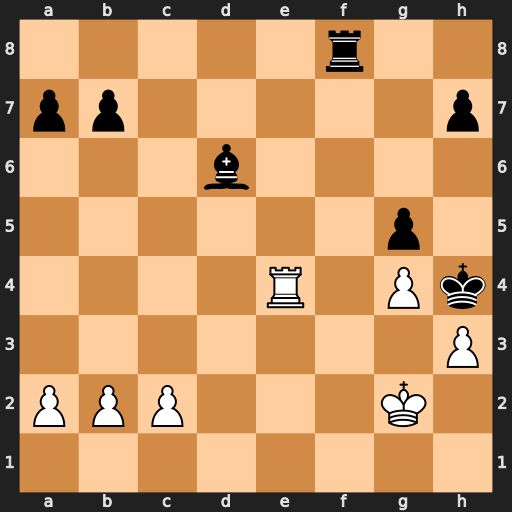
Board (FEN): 5r2/pp5p/3b4/6p1/4R1Pk/7P/PPP3K1/8
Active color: w
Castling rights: -
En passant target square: -
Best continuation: Re6 Rf2+ Kxf2